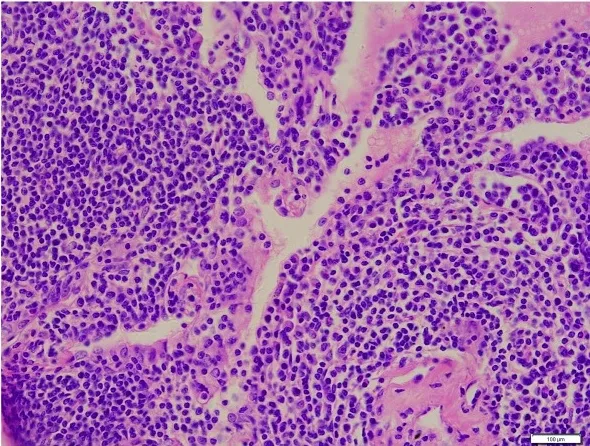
Diffuse infiltration of the lung parenchyma by small lymphocytes, monocytoid cells and plasma cells (magnification, x20).
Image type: pathology (h&e)